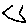
Label: hexagon